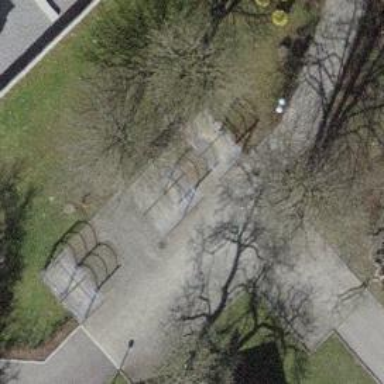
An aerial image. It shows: Bicycle parking area with wall loops.